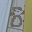
Label: 8